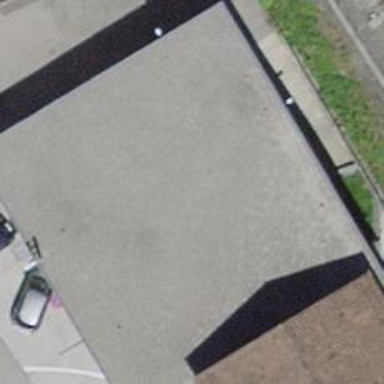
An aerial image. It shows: Car shop.